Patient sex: F
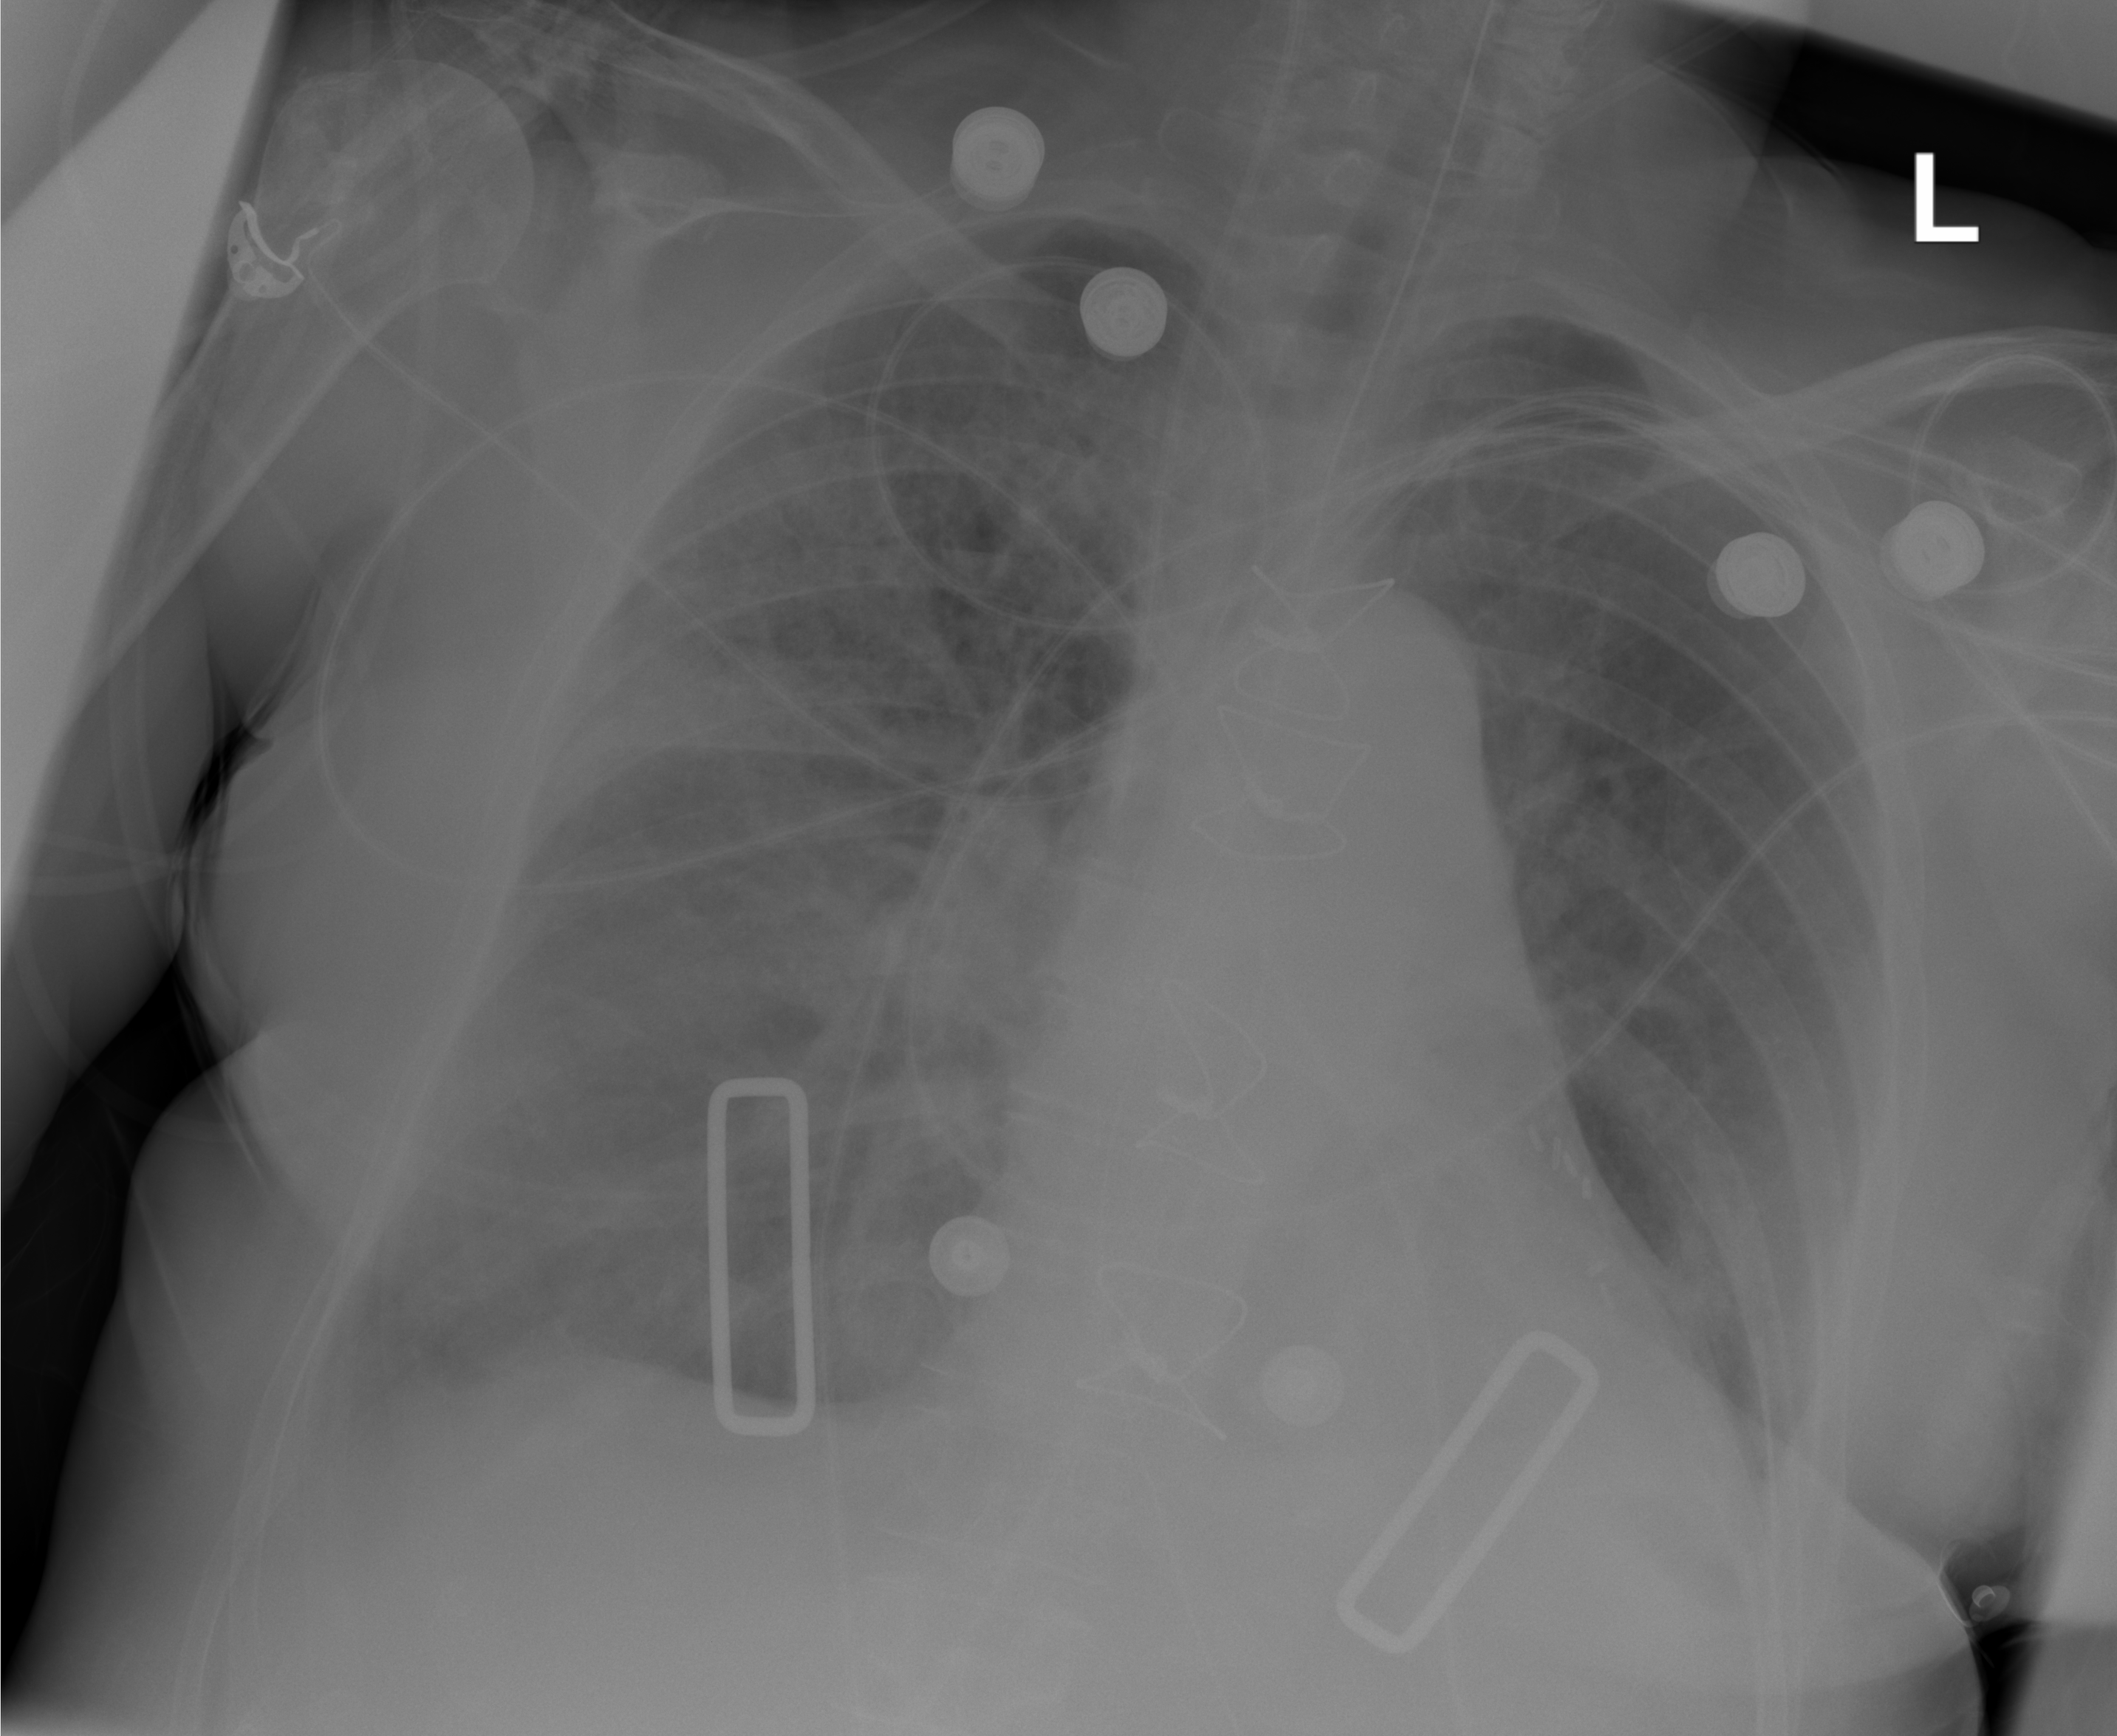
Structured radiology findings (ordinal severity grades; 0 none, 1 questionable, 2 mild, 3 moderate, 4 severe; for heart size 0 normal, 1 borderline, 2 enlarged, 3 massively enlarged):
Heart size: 0
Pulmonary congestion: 0
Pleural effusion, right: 2
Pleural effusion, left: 1
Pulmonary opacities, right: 0
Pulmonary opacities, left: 0
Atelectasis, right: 2
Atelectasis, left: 1